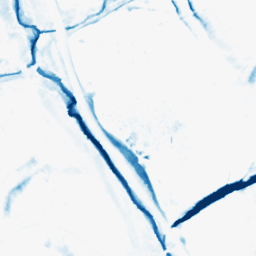
Category: morphological
Decomposition family: morphological_diamond
Decomposition parameters: operation: closing
radius: 10
Upsampling method: linear_exact
Upsampling parameters: scale: 8
Upsampling scale: 8